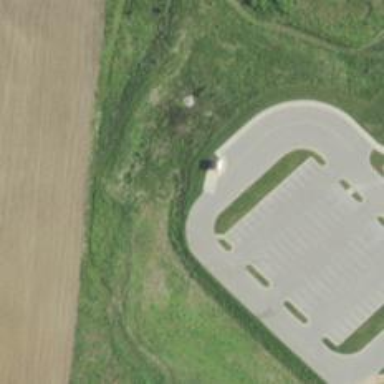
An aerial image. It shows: Parking area with asphalt surface.